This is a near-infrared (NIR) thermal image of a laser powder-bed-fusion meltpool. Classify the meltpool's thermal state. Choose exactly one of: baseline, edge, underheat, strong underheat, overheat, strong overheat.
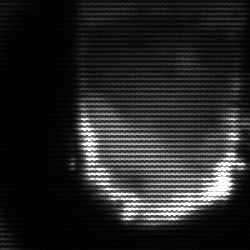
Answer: baseline